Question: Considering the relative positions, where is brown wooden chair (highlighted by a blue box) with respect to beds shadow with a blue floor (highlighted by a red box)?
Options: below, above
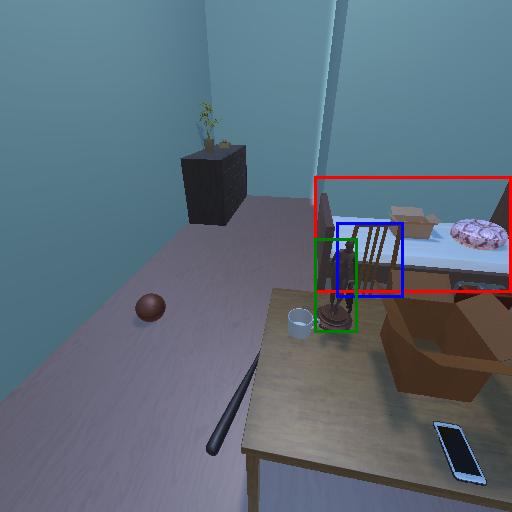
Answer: below